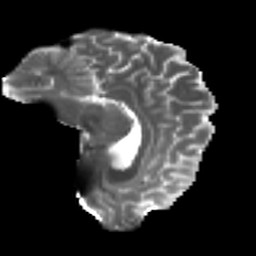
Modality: T2w
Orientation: sagittal
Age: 26
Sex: male
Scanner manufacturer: ge
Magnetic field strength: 3 T
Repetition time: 7.8 s
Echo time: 0.061 s